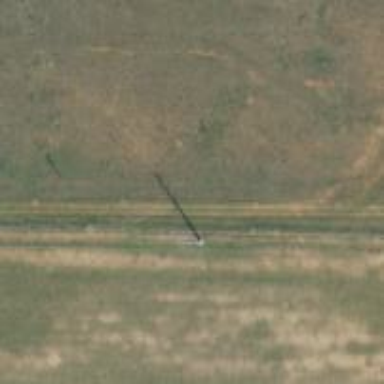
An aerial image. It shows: Power tower.